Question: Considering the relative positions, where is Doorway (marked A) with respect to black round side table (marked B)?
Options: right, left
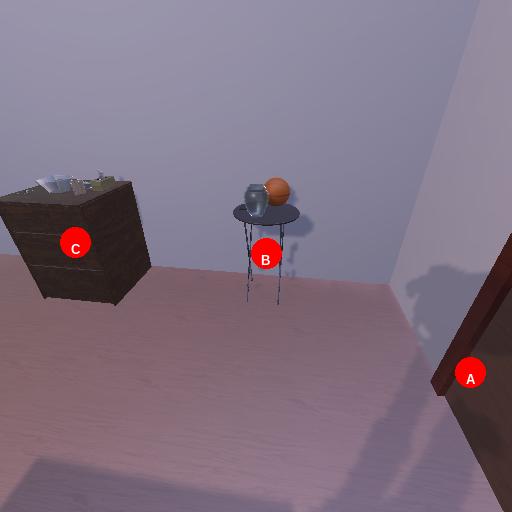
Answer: right